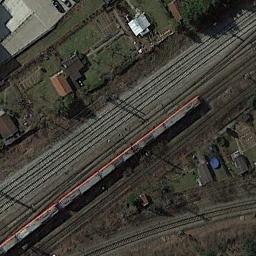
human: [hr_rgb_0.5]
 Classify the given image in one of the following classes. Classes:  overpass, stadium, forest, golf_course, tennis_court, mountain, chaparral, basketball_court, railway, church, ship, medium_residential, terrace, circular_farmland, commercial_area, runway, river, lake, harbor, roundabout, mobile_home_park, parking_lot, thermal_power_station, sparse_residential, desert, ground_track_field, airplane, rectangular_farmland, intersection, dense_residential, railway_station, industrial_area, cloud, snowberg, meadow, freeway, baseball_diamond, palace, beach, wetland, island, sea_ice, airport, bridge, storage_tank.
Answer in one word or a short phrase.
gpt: railway